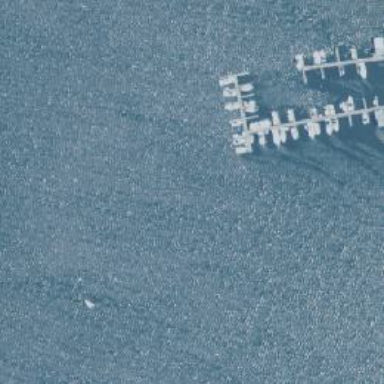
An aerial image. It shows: Man-made pier.